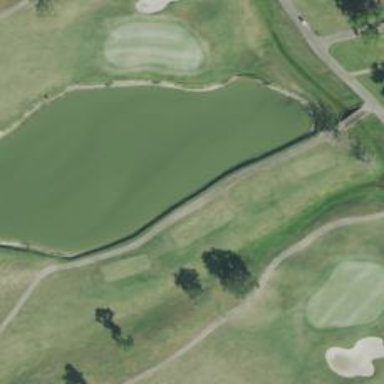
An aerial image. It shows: Path for both road and golf.